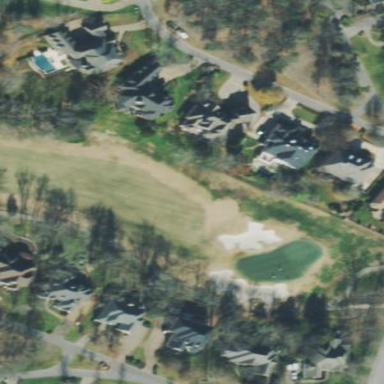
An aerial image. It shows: Golf fairway in the image.